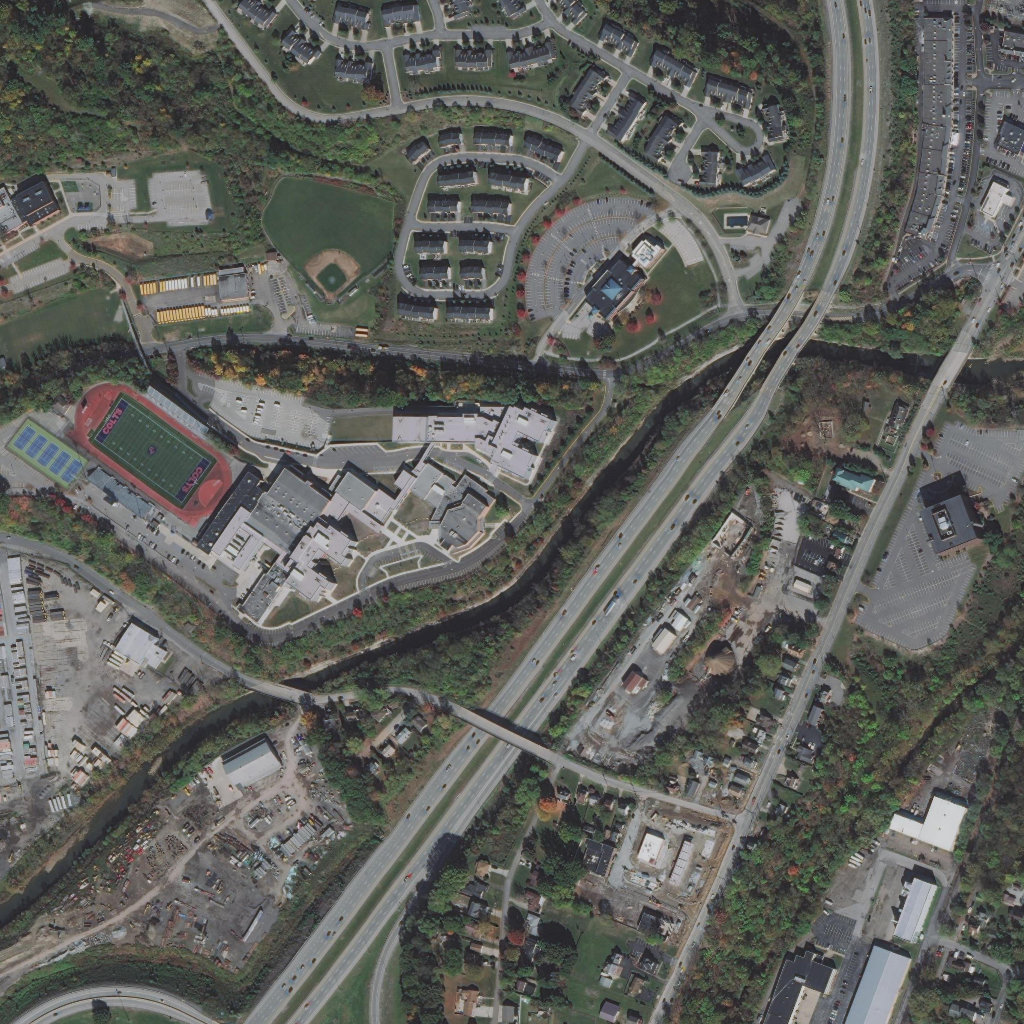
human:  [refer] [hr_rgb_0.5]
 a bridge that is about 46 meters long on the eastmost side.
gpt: <box>[[90, 33, 94, 38, 0]]</box>